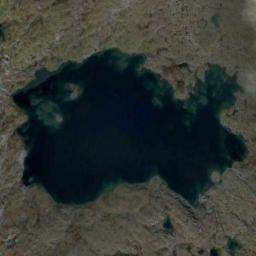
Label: lake